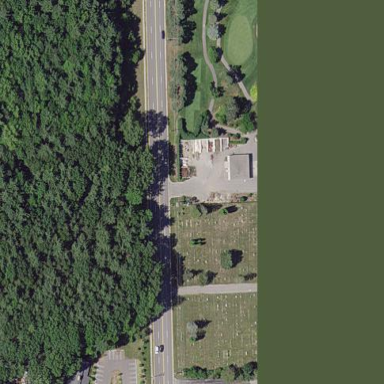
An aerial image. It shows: Cemetery.